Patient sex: M
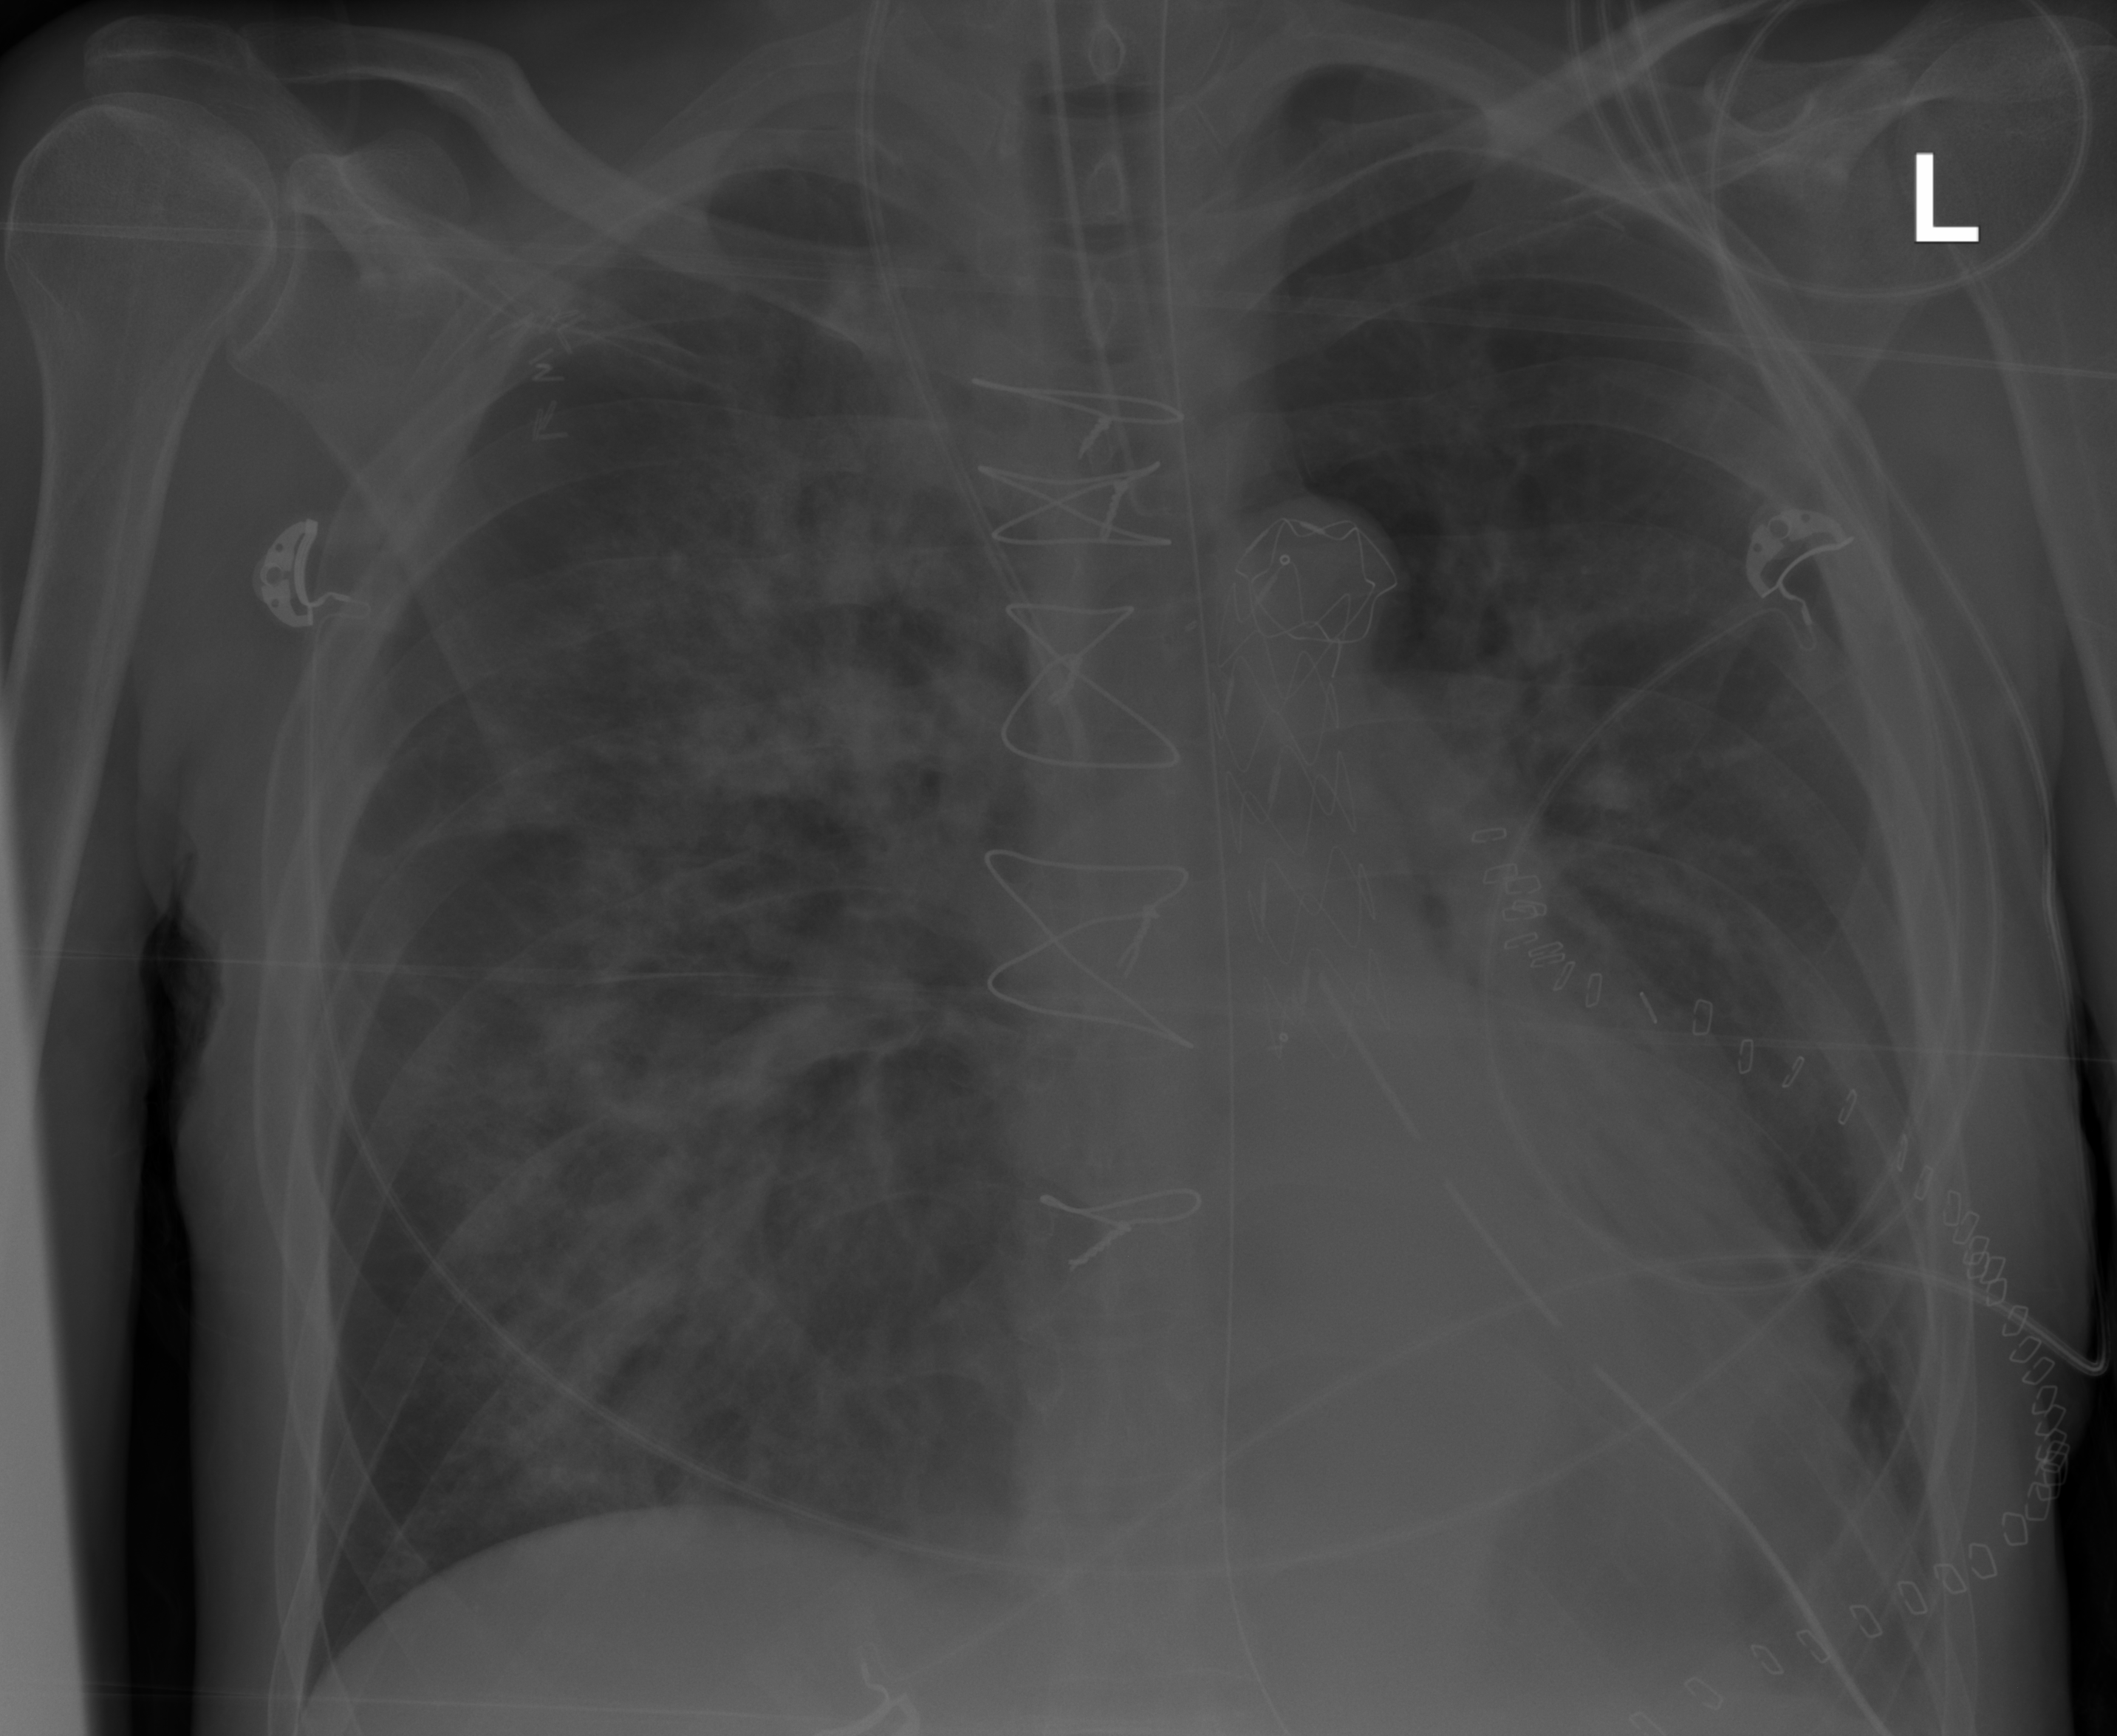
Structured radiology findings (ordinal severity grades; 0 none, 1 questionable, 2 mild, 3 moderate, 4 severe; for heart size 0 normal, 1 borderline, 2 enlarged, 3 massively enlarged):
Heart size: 0
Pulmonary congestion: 0
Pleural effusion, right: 0
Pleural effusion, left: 1
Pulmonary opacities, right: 3
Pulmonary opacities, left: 0
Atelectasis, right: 2
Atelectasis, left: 2